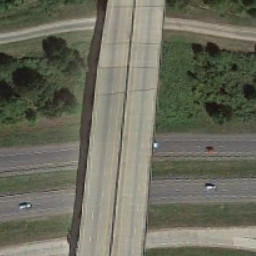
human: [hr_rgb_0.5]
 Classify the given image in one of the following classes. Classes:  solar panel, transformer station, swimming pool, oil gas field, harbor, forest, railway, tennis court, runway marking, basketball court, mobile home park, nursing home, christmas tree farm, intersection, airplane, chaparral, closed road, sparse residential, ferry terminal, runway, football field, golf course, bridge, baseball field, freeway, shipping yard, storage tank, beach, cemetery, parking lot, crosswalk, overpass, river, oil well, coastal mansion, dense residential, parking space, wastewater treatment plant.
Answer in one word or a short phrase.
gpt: overpass